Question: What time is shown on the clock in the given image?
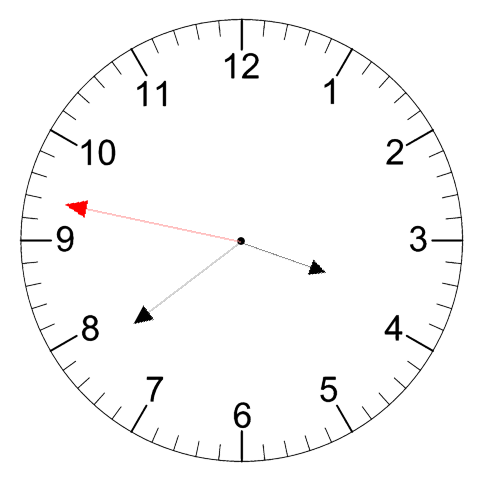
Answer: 03:38:47